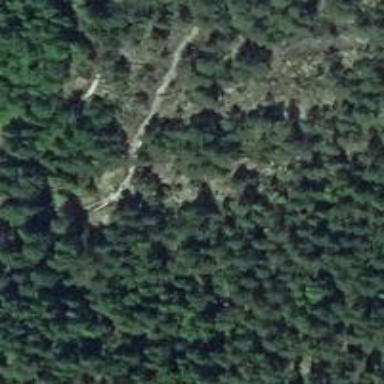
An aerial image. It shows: Path with excellent visibility for trail.